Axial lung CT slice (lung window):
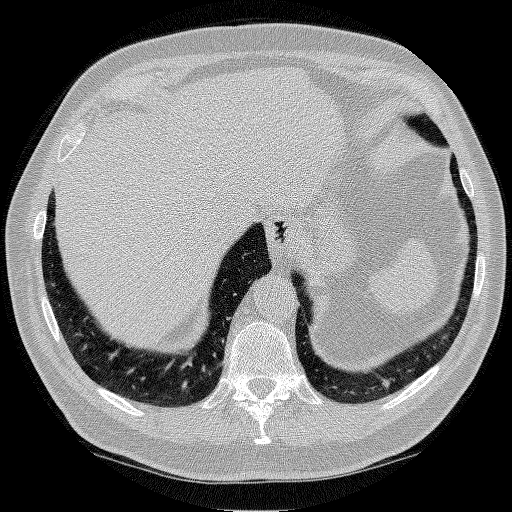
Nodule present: no